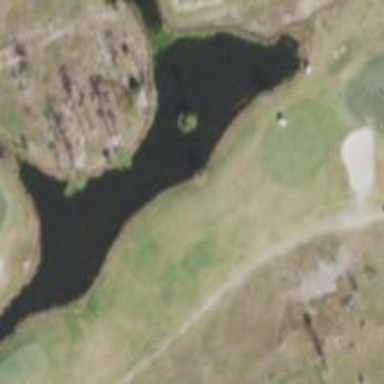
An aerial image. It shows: Golf hole.